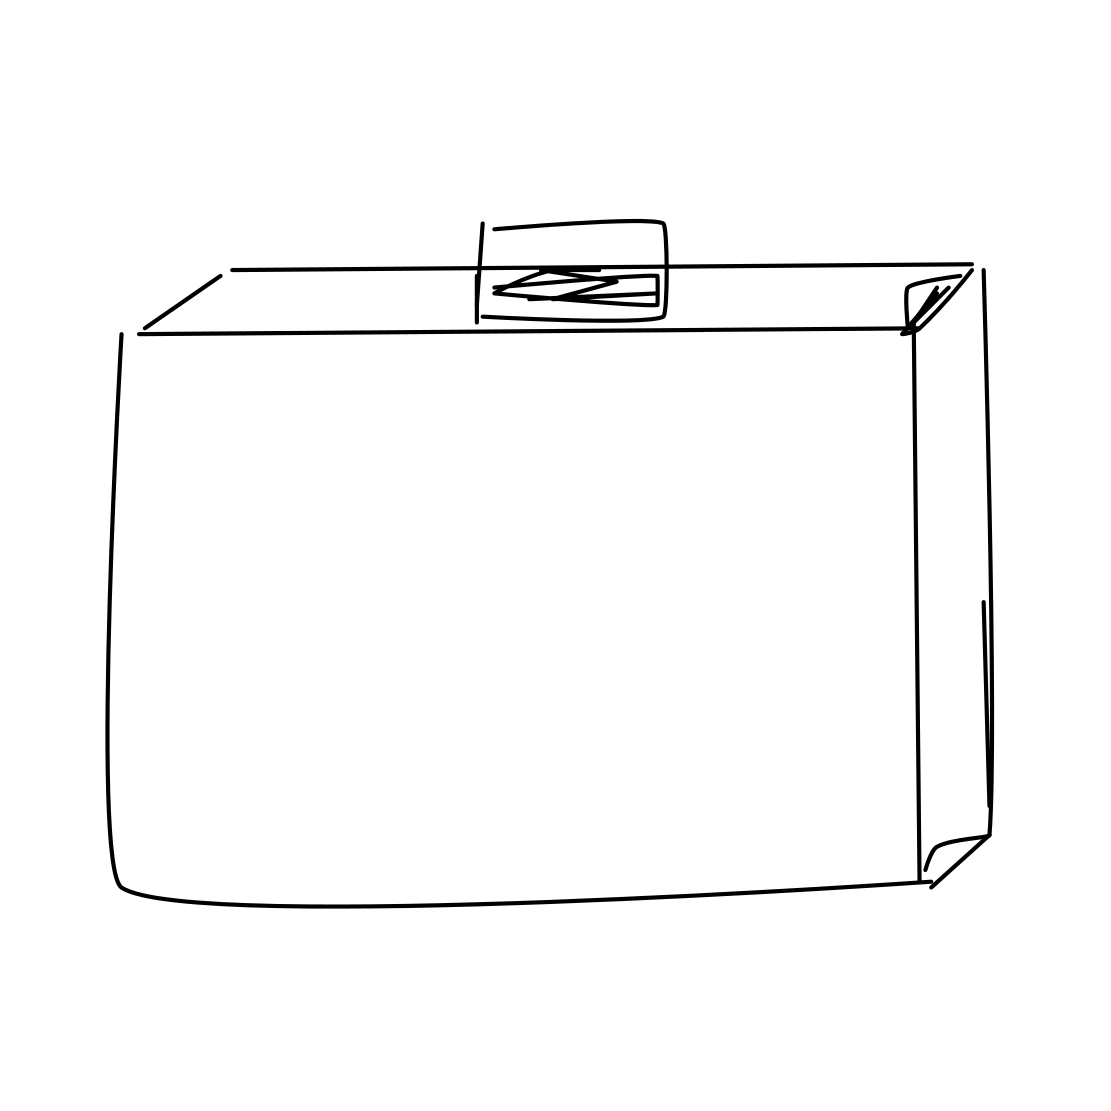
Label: suitcase